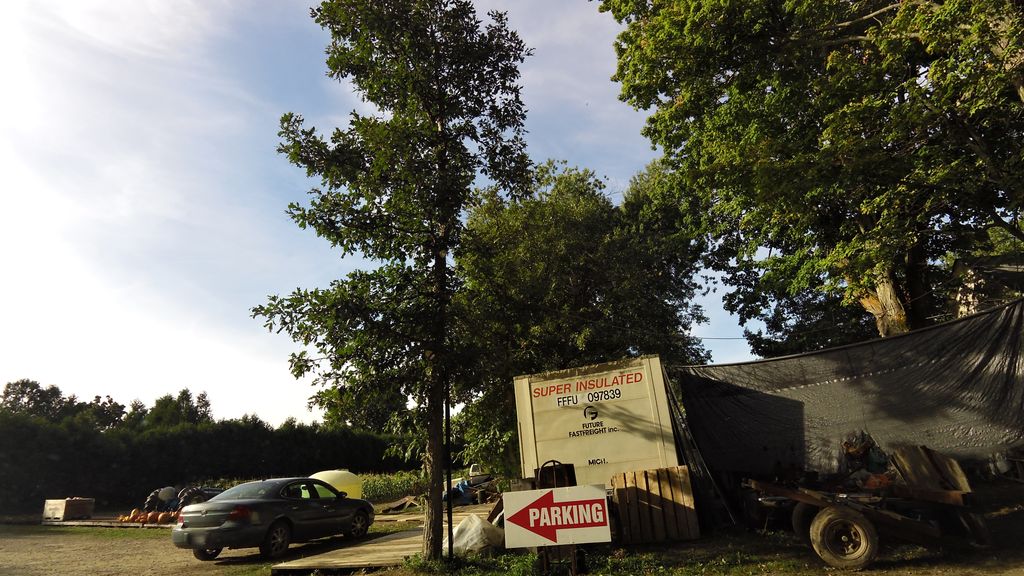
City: hamilton